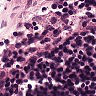
Metastatic tissue present: no